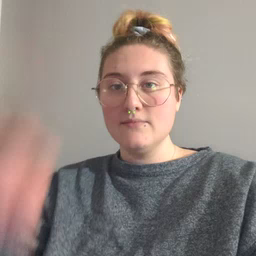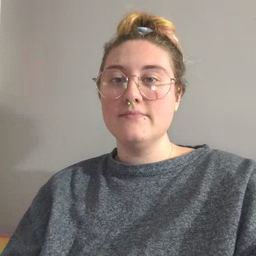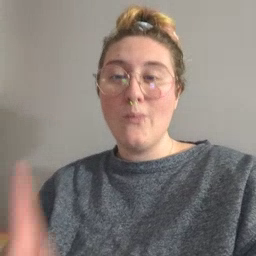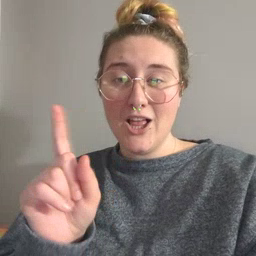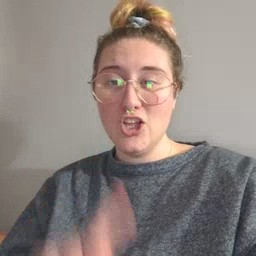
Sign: where